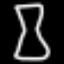
Label: hourglass